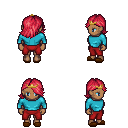
a pixel art fantasy rpg character, female body template, human, dark skin, teal long-sleeve shirt, red pants, ruby red swoop hairstyle, gold tiara, brown slippers, four views (front, back, left, right), 2x2 character sprite sheet, small pixel art, hard edges, no anti-aliasing